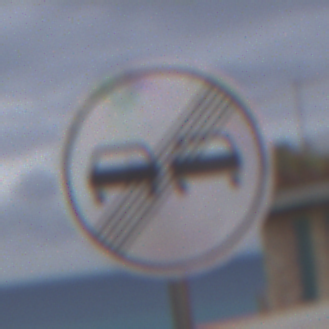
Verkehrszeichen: EndeUeberholverbot
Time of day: Midday
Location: Outdoor (Urban)
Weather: Overcast
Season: NotSpecified
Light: Natural